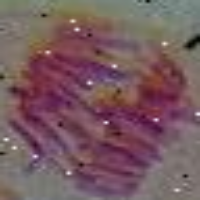
Label: anaphase